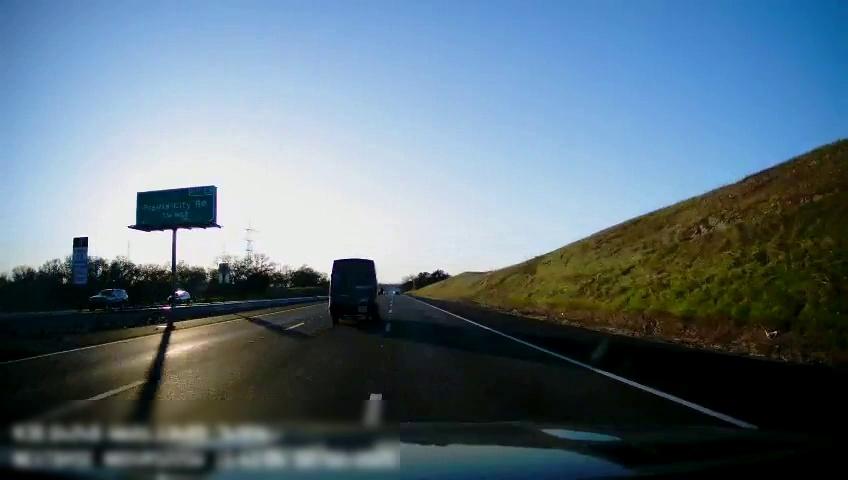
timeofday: Day
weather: Cloudy
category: Drivable Space
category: Drivable Space
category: Vehicles | SUV
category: Vehicles | Car
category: Vehicles | Van
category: Lanes | Alternate Lane
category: Lanes | Current Lane
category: Lanes | Current Lane
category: Lanes | Alternate Lane
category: Traffic | Signs
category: Traffic | Signs